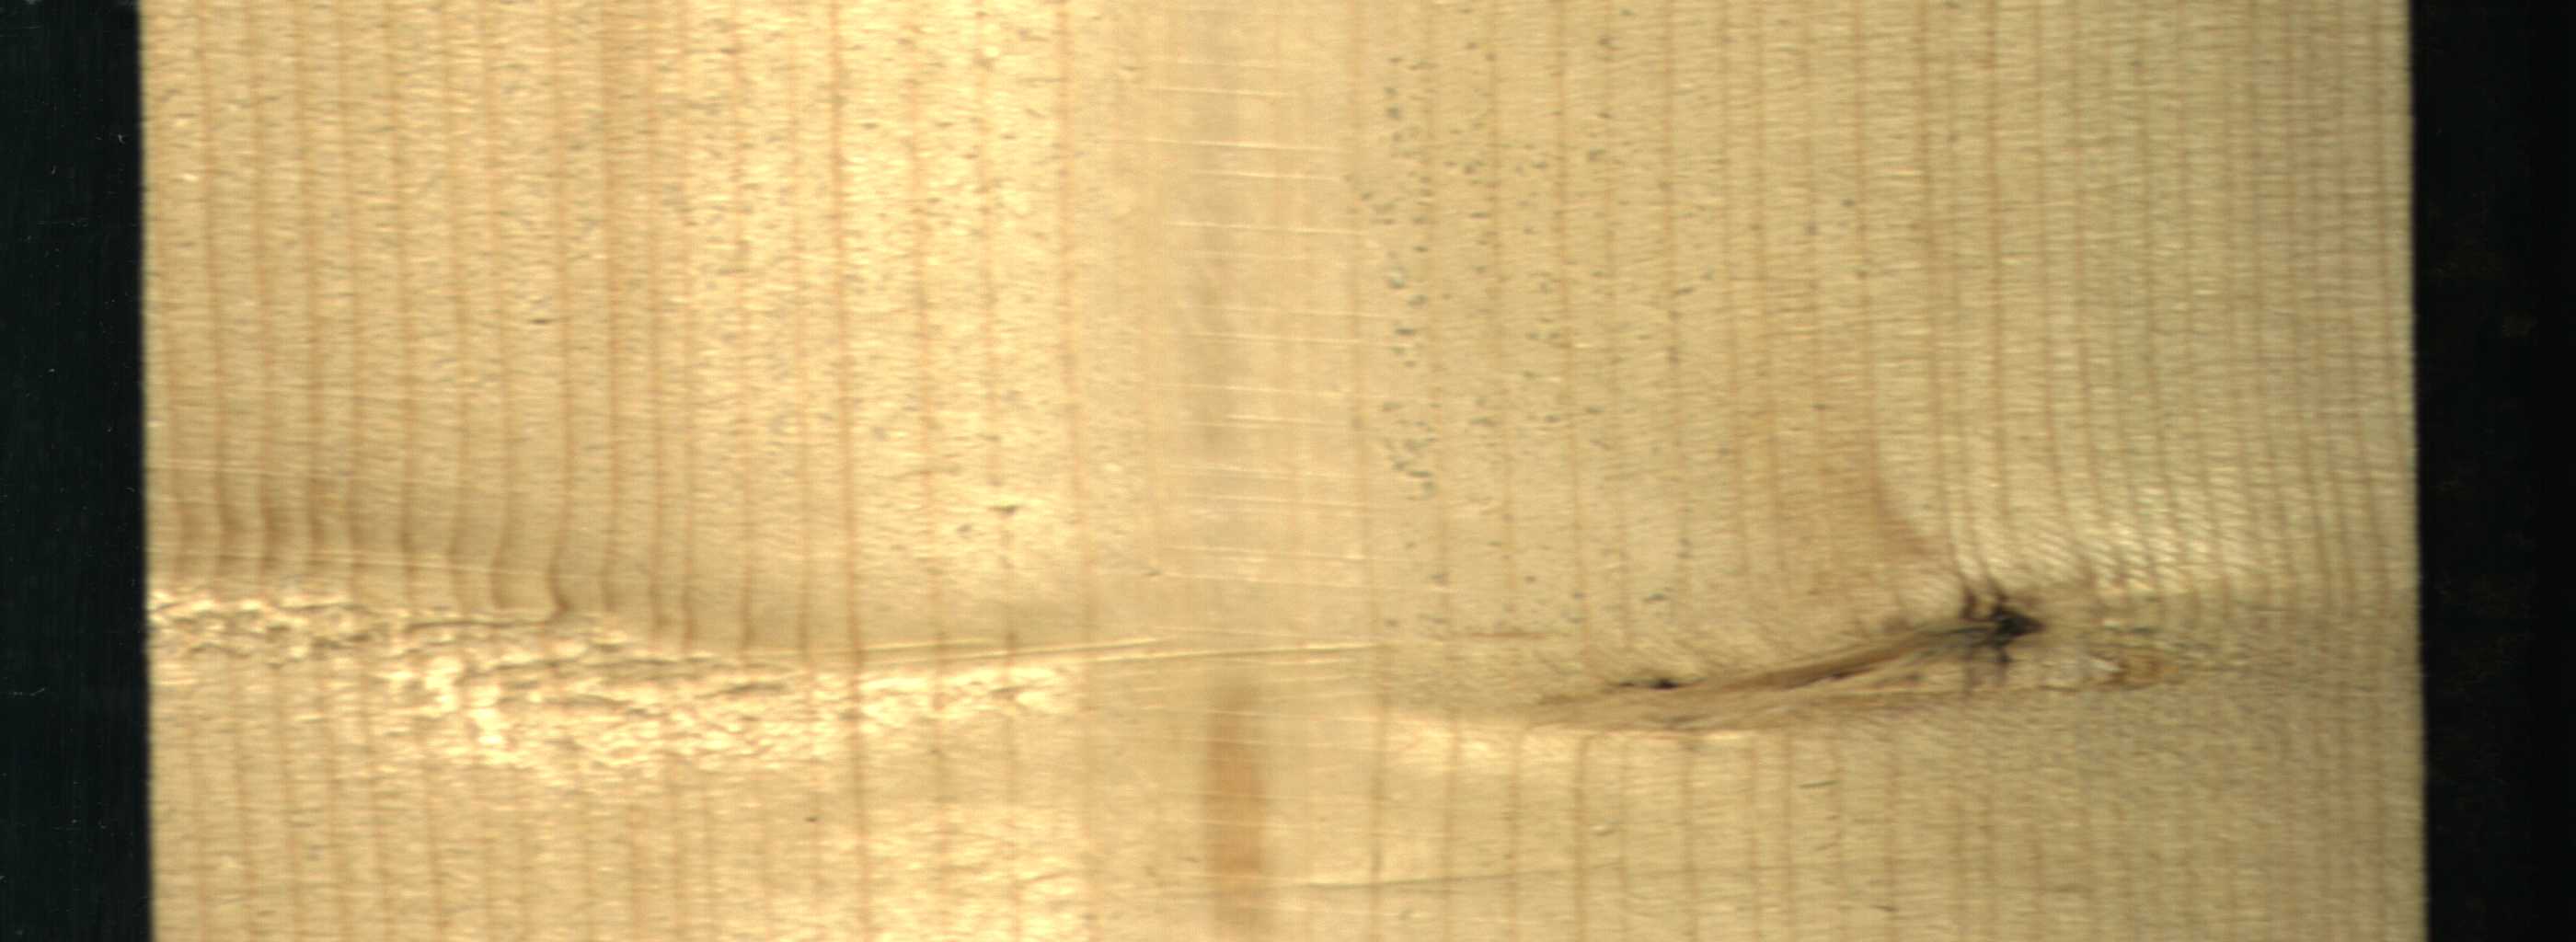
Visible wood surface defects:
Dead_Knot
Live_Knot